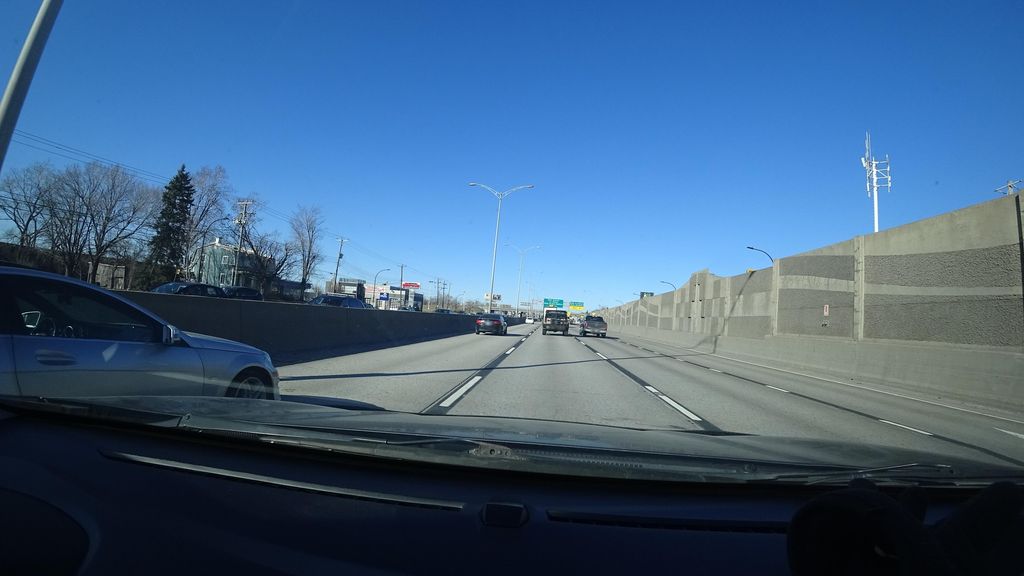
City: montreal